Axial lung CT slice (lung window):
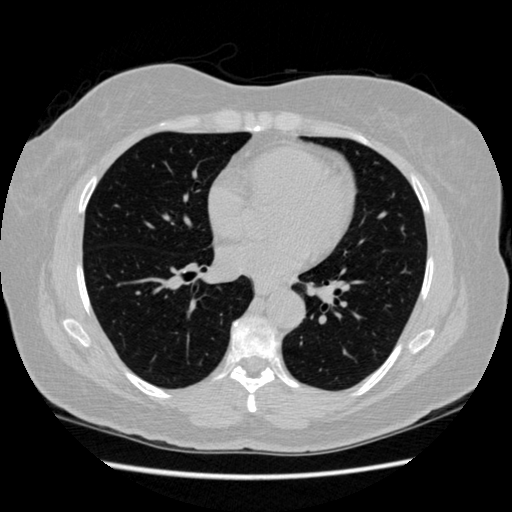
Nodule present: no